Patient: sex F, age 53
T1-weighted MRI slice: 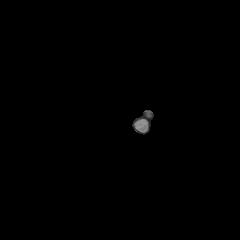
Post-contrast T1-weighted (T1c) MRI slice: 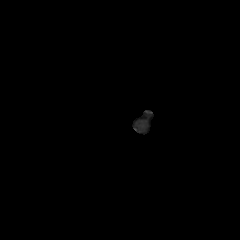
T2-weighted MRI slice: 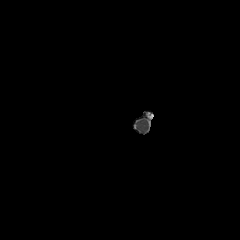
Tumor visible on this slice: no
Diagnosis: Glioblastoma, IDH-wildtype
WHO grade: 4